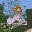
Label: 2